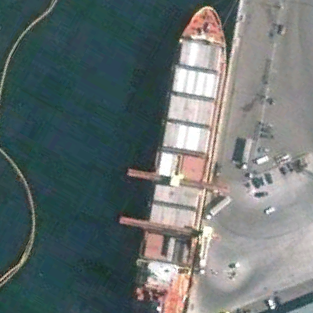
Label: Container_ship